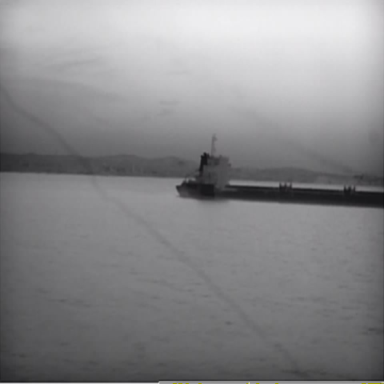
There is a liner in the infrared image.